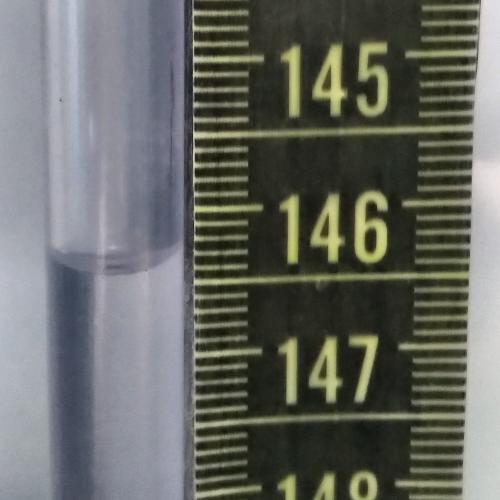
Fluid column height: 146.3 cm